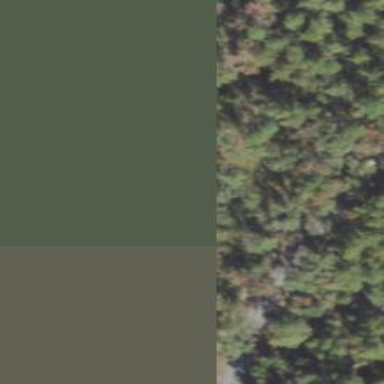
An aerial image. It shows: Mixed woodland with various types of leaves.